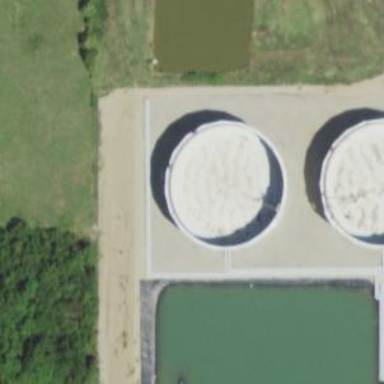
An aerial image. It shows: Storage tank which is man-made and housed in building.